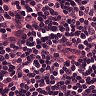
Metastatic tissue present: no